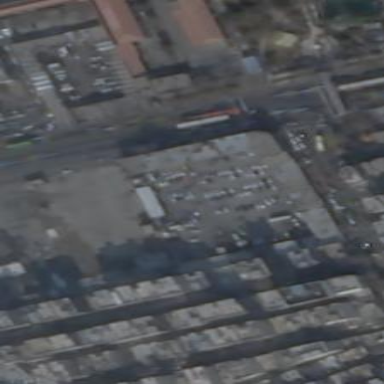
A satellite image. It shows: Parking area.